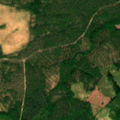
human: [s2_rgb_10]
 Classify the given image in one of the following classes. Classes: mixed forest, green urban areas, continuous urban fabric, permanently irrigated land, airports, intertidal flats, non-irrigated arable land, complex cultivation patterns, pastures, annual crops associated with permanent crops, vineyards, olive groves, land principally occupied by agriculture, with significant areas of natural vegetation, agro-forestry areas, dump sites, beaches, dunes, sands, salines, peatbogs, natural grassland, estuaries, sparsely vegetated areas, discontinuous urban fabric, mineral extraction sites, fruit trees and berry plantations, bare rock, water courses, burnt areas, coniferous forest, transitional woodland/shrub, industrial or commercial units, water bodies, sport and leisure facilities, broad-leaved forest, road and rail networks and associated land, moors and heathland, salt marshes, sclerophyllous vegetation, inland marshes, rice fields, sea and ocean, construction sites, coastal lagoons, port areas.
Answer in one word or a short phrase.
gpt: coniferous forest, mixed forest, peatbogs